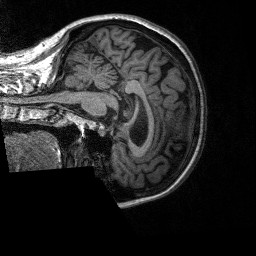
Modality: T1w
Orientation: sagittal
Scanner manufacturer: siemens
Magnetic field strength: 3 T
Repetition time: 2.3 s
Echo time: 0.00226 s